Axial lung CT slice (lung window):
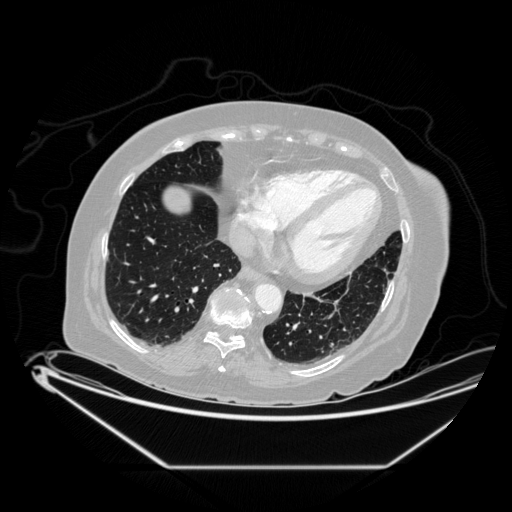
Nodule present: no